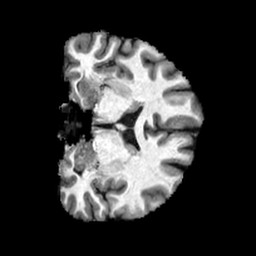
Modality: T1w
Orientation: coronal
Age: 32
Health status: healthy
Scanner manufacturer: philips
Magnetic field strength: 3 T
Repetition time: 0.007852 s
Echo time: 0.003608 s